Brain MRI, t1w sequence, axial 2D slice.
Patient: age 29, sex F, weight 95 kg, height 1.95 m
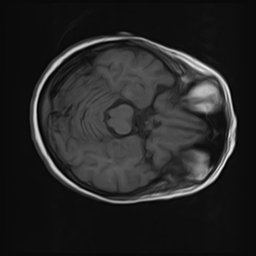